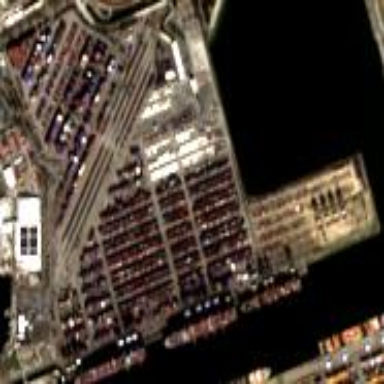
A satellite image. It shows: Industrial area designated for port activities.